Question: I am new to MATLAB, i wanted to know that can i extract a part of image from inside of a specified boundary,based on distinguishing color(red boundary in my case),The function,first traces the boundary of the image,then it extracts that part of image which is inside that particular boundary. I have my image(image of human head) attached, i wanted to extract the brain part from the head, other part of image should be ignored. I tried to find edges,using the following code(it shows 1's for boundaries, and 0 for no boundary),but it showed only 0's.
Any help will be greatly appreciated.
P.S. image attached shows original image and image with boundary....the code will be working on the one with boundary and will extract the part of image lying inside that boundary.
Below is the code i tried:
'''
BW = edge(x)
BW = edge(x,'sobel')
BW = edge(x,'sobel',thresh)
BW = edge(x,'sobel',thresh,direction)
[BW,thresh] = edge(x,'sobel',...)
BW = edge(x,'prewitt')
BW = edge(x,'prewitt',thresh)
BW = edge(x,'prewitt',thresh,direction)
[BW,thresh] = edge(x,'prewitt',...)
BW = edge(x,'roberts')
BW = edge(x,'roberts',thresh)
[BW,thresh] = edge(x,'roberts',...)
BW = edge(x,'log')
BW = edge(x,'log',thresh)
BW = edge(x,'log',thresh,sigma)
[BW,threshold] = edge(x,'log',...)
BW = edge(x,'zerocross',thresh,h)
[BW,thresh] = edge(x,'zerocross',...)
BW = edge(x,'canny')
BW = edge(x,'canny',thresh)
BW = edge(x,'canny',thresh,sigma)
[BW,threshold] = edge(x,'canny',...)
'''

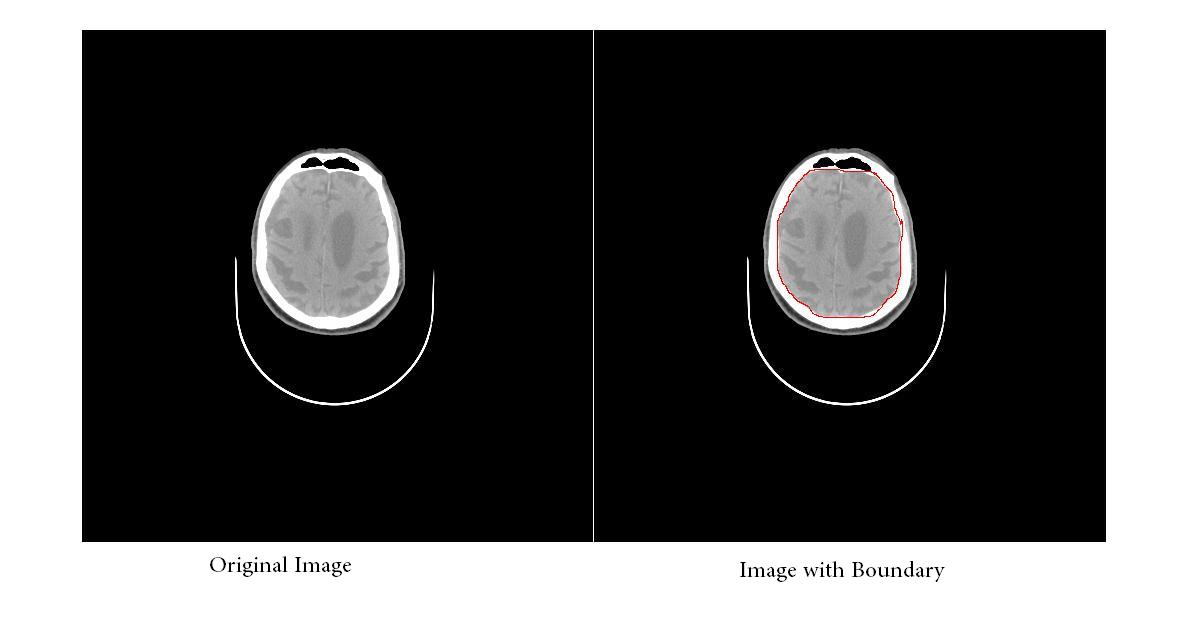
Answer: since you have presented your problem domain to be CT-images. I have a good suggestion for you to extract the region of the brain tissues. There is a good assumption you can make.
A good assumption:
The brain region has no bones(normal cases) other than the cranium, and, based on some properties of CTs, you can easily extract(or remove) the bone(the cranium in this case) by looking up the Hounsfield Scale (<URL>
0) To get the correct housefield units, you need three elements i) original pixel value ii) rescale slope iii) rescale intercept (all three can be located in the original dicom header and HU can the be computed based on our high school math knowledge: y=mx+b, since you have the intercept, the slope and the input value).
1) Once you know where the bone is, you just need to subtract your image to get anything bounded by the cranium.
2) And upon looking at your matlab codes, im sure you can perform step 1) to segment the right regoin from the leftovers.